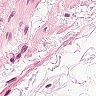
Metastatic tissue present: no